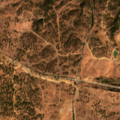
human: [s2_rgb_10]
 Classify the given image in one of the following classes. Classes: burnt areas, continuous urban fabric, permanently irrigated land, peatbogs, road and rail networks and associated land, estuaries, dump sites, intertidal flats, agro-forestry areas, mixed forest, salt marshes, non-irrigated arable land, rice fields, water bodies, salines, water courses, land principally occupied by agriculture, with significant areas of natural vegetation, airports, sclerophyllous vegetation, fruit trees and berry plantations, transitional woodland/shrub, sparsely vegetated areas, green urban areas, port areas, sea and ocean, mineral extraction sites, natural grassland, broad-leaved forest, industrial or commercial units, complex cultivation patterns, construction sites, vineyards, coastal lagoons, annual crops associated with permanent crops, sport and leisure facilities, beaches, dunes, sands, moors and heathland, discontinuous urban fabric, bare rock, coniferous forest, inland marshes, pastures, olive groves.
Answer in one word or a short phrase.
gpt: agro-forestry areas, broad-leaved forest